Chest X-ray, PA view. Patient: 49 years old, sex F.
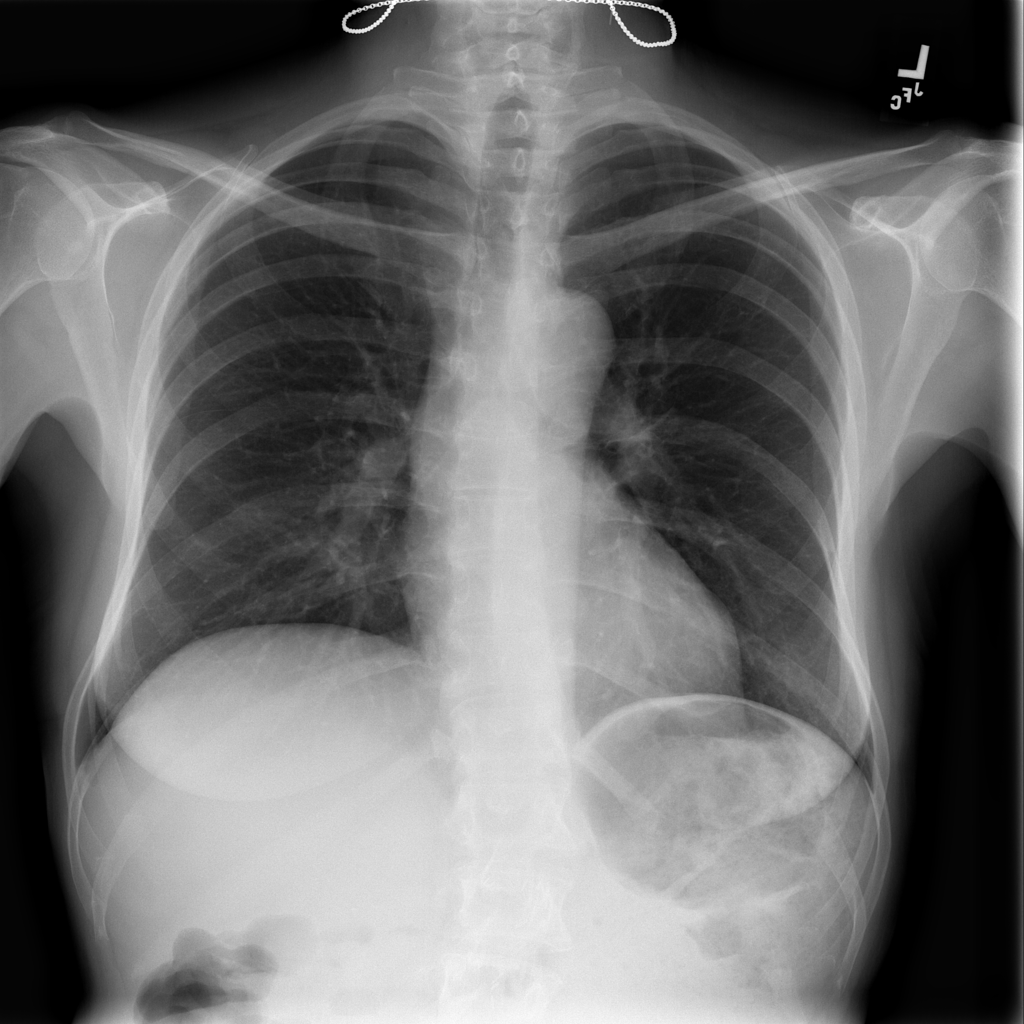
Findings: No Finding